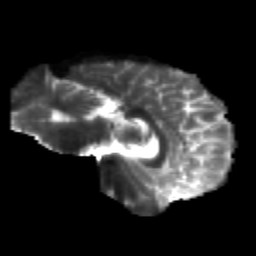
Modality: T2w
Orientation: sagittal
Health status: healthy
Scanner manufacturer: siemens
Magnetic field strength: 3 T
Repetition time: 12 s
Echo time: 0.092 s